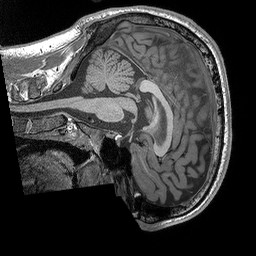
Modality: T1w
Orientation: sagittal
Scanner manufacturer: siemens
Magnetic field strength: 3 T
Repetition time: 2.3 s
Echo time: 0.00298 s